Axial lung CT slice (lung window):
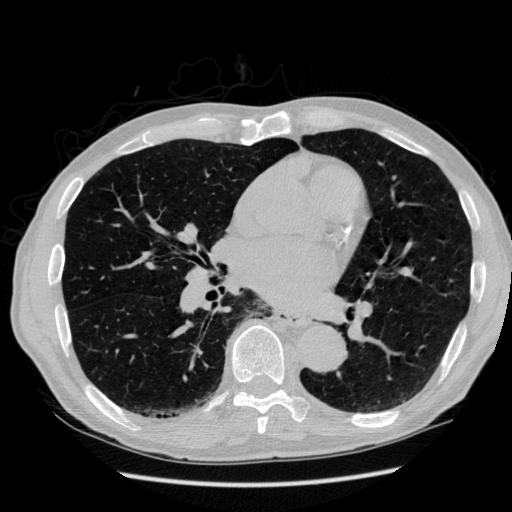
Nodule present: no